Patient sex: F
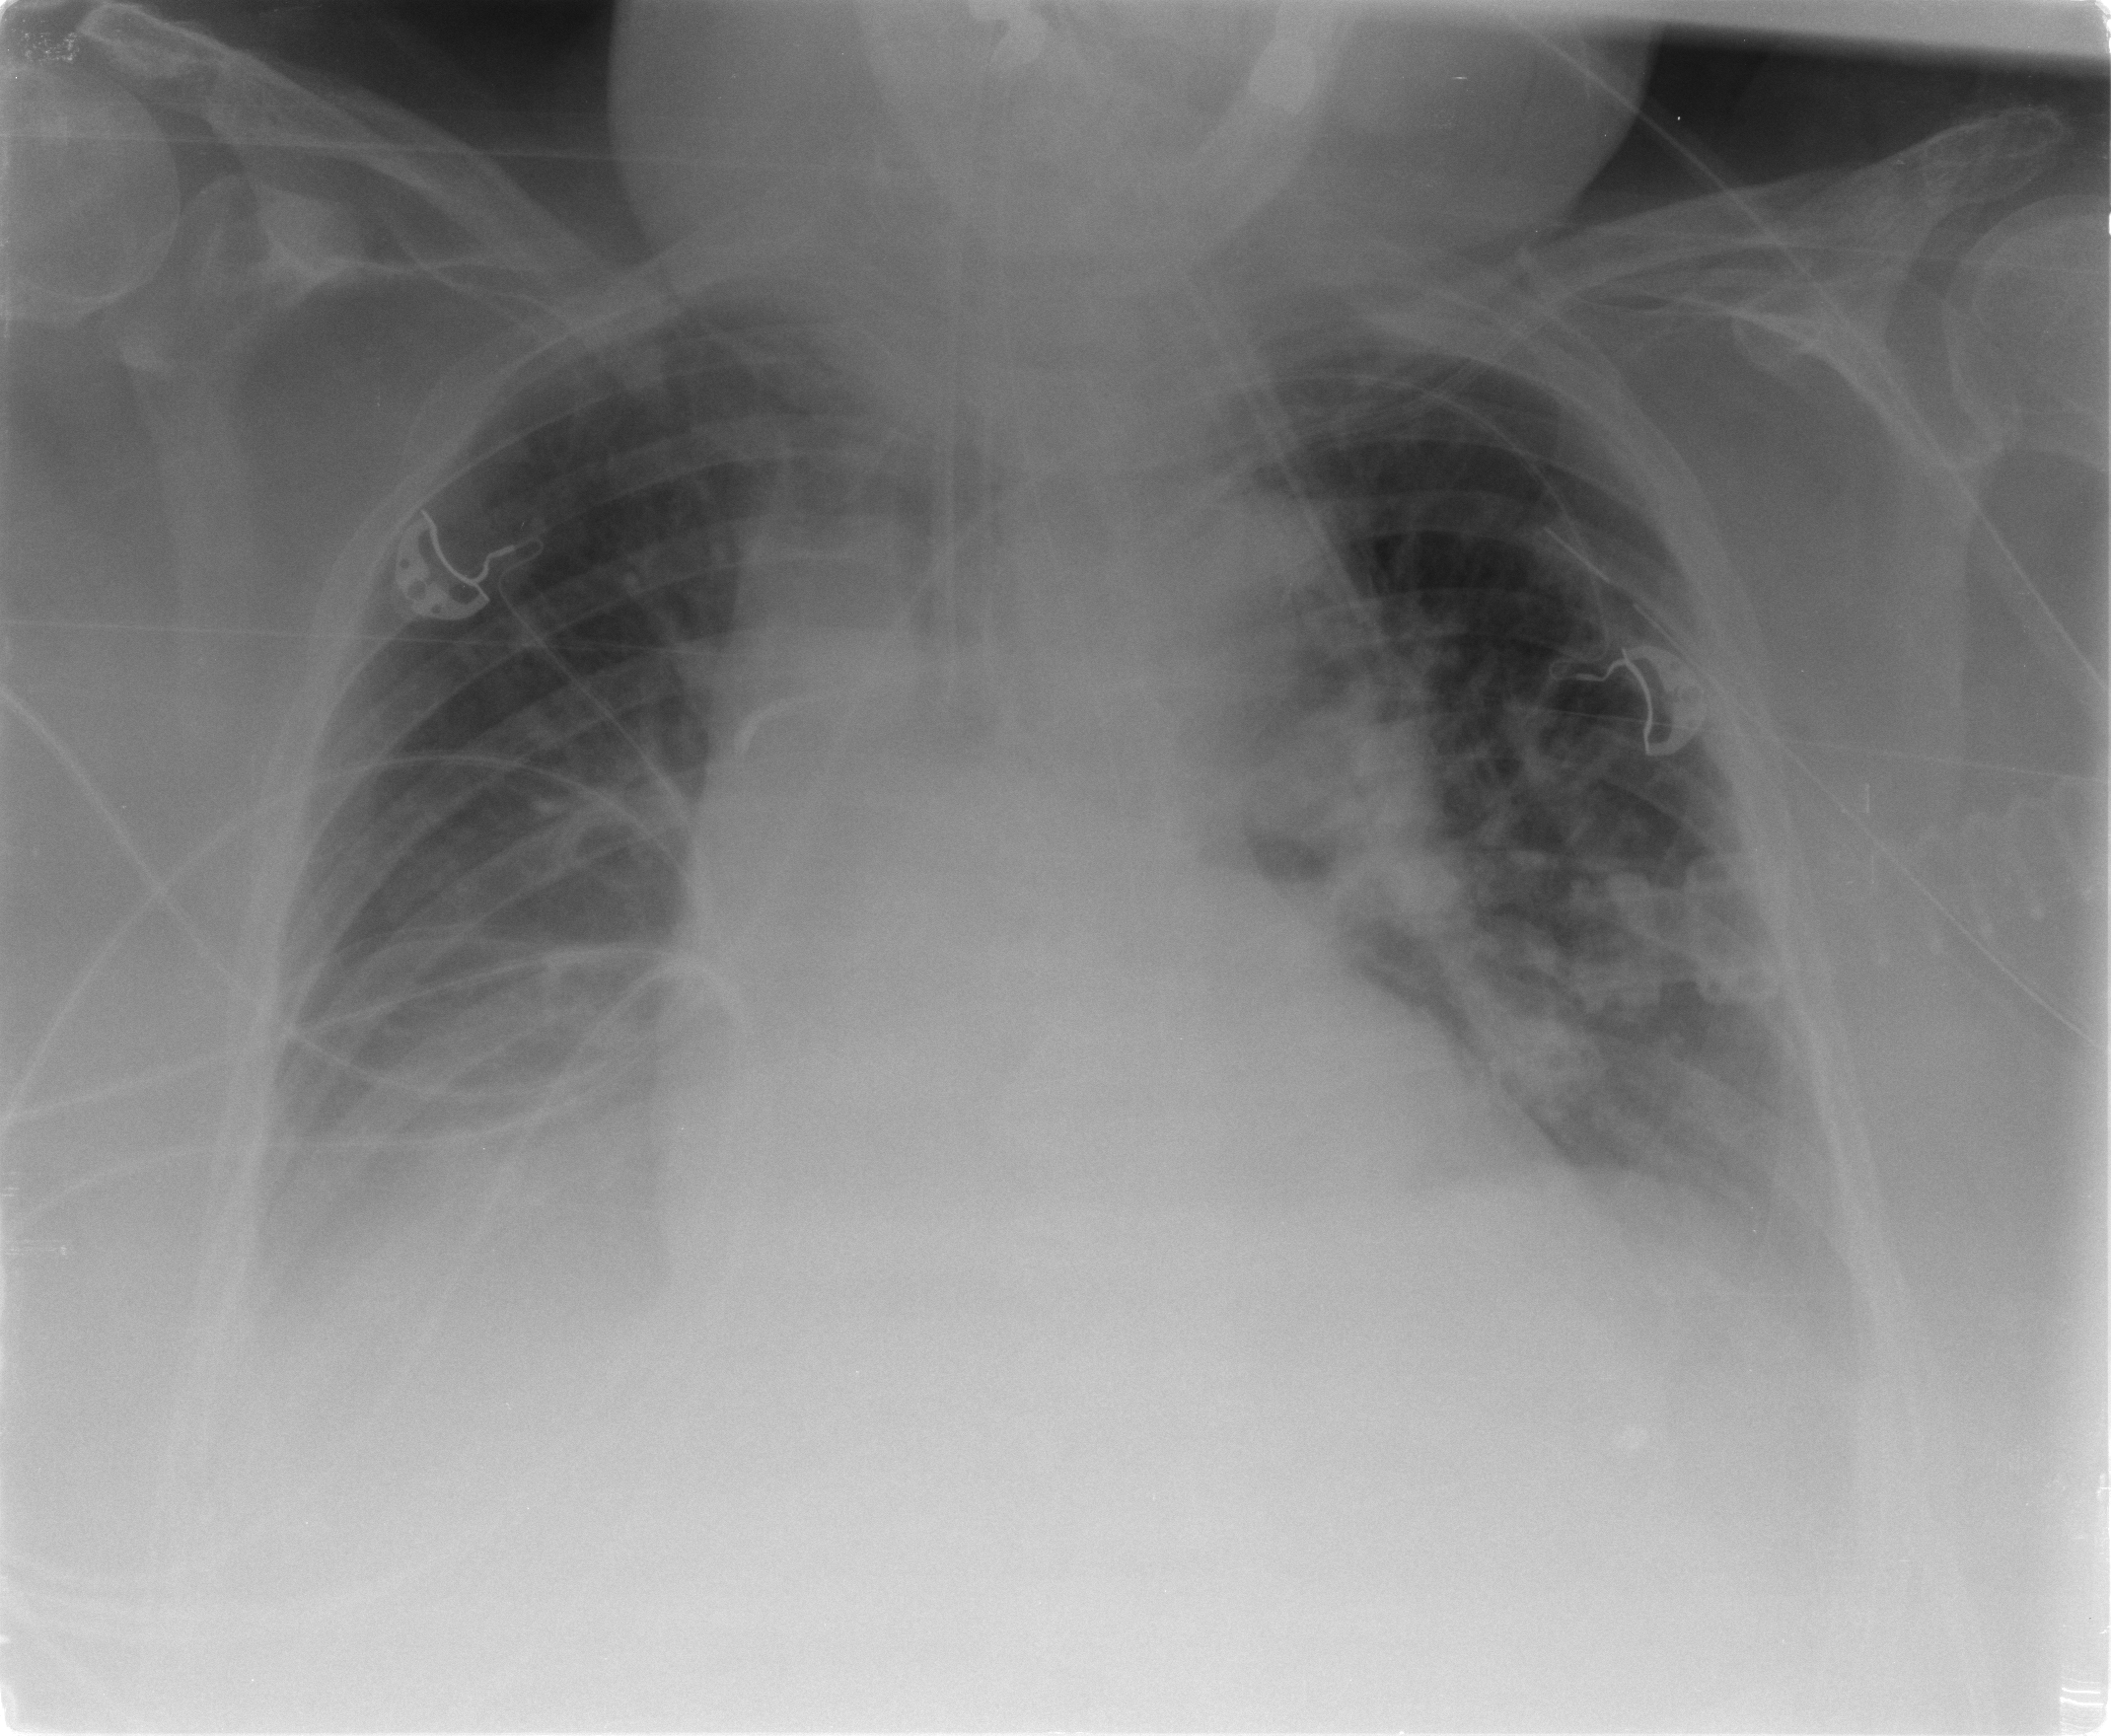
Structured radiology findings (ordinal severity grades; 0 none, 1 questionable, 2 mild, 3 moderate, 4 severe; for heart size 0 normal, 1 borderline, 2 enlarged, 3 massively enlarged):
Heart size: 2
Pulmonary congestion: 2
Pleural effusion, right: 2
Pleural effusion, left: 2
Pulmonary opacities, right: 1
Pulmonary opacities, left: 2
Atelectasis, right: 2
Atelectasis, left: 2